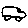
Label: car